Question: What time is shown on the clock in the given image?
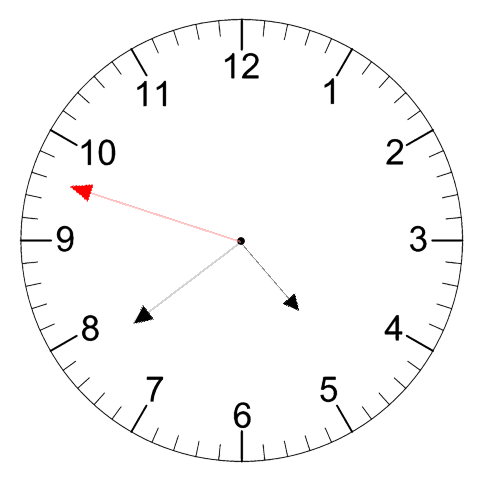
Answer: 04:38:48